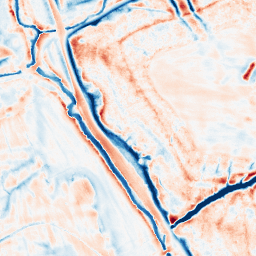
Category: edge_preserving
Decomposition family: bilateral
Decomposition parameters: d: 21
sigma_color: 25
sigma_space: 100
Upsampling method: bspline
Upsampling parameters: scale: 8
Upsampling scale: 8